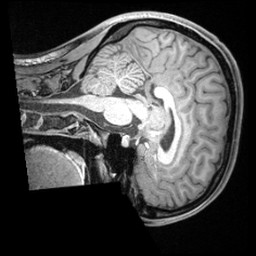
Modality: T1w
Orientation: sagittal
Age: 19
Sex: female
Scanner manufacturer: siemens
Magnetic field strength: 3 T
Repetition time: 1.68 s
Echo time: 0.00188 s